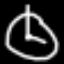
Label: clock